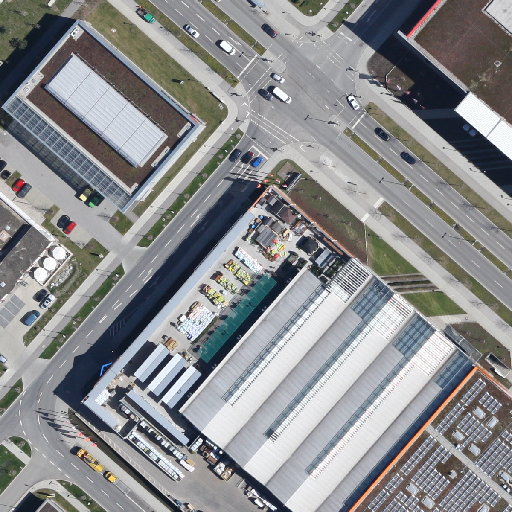
Referring expression: truck in the parking area